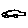
Label: car